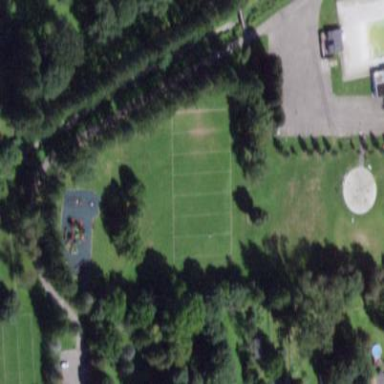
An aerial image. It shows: Park.